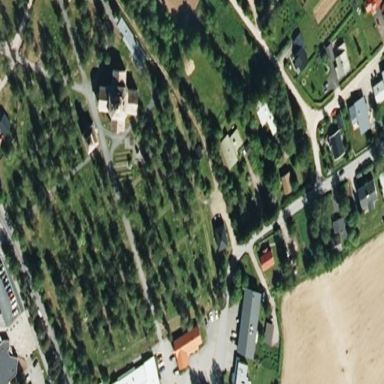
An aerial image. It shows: Graveyard.